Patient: sex M, age 51
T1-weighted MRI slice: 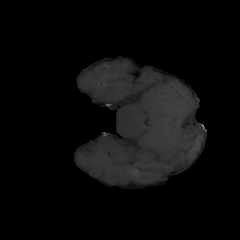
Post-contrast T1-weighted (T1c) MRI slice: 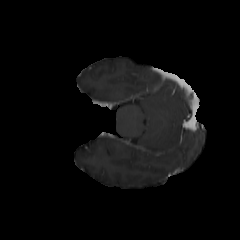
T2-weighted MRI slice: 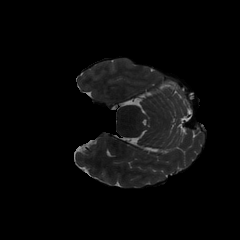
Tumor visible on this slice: no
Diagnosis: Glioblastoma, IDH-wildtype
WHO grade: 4